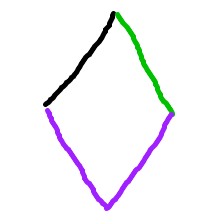
Shape: rhombus